Question: I have a homepage that showing the value of incomes and expenses. Right now the values just appear on the the screen, however is was wondering whether i can make those number start from 0 and then have an animation to increment that value, like a stopwatch. Is it also possible to make the final number after the increment has finished to animate with a pulse". This is how i am making the label pulsate now but the label becomes bigger from the left had side and not from the center.
'''
[self.view addSubview:_lblTotal];
CABasicAnimation *scaleAnimation = [CABasicAnimation animationWithKeyPath:@"transform.scale"];
scaleAnimation.duration = 0.4;
scaleAnimation.repeatCount = HUGE_VAL;
scaleAnimation.autoreverses = YES;
scaleAnimation.fromValue = [NSNumber numberWithFloat:0.8];
scaleAnimation.toValue = [NSNumber numberWithFloat:1.0];
[_lblTotal.layer addAnimation:scaleAnimation forKey:@"scale"];
'''

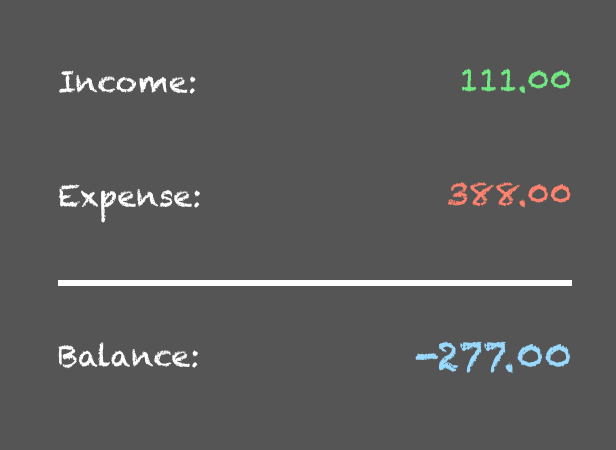
Answer: yes this is possible.
add a variable with the number to increment
'''
@property (nonatomic) double currentValue;
@property (nonatomic, retain) NSTimer *timer;
'''
initialize it in viewDidLoad
'''
_currentValue = 0.00;
'''
write a function 'updateNumber'
'''
-(void)updateNumber {
_currentValue = _currentValue + 0.01;
[_label setText:[NSString stringWithFormat:@"%.2f", _currentValue]];
if(_currentValue >= 100.0) { //example to stop incrementation on 100
_timer = nil; // stop the timer
// do your animation
}
}
'''
in your 'viewDidAppear()' or whenever you want to start the counting like this
'''
if(_timer == nil) {
_timer = [NSTimer scheduledTimerWithTimeInterval:1.0 //seconds
target:self
selector:@selector(updateNumber)
userInfo:nil
repeats:true];
}
'''